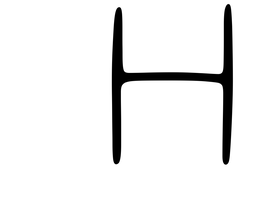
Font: Gluten_Thin